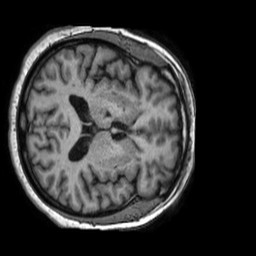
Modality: T1w
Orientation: axial
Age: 60
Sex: female
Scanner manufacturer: philips
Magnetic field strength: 1.5 T
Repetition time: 0.007219 s
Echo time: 0.003269 s